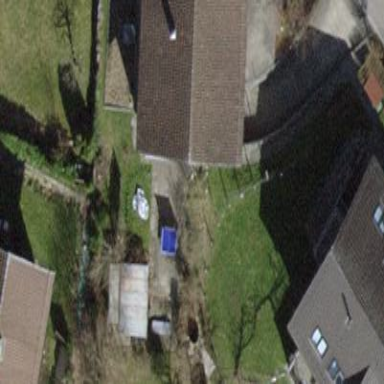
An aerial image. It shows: Building with tile roof.